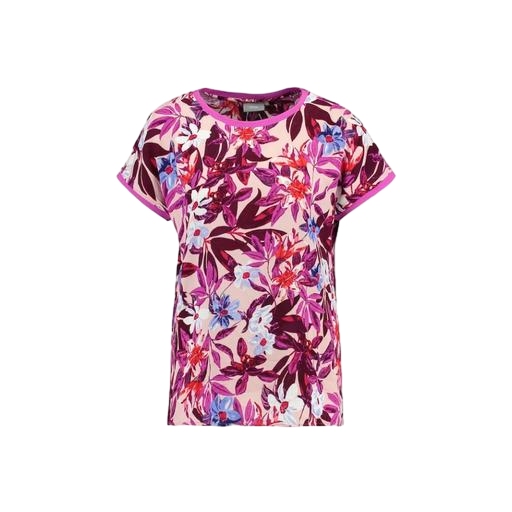
multicolor floral-print t-shirt only macy, pink blossom floral-print t-shirt, pink floral-print shirt, white background